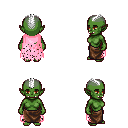
a pixel art fantasy rpg character, female body template, orc, green skin, pink tattered cape, robe skirt, white short mohawk hairstyle, four views (front, back, left, right), 2x2 character sprite sheet, small pixel art, hard edges, no anti-aliasing